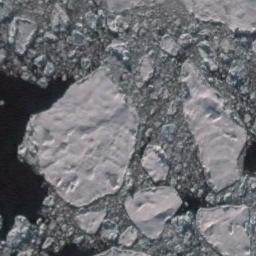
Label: sea_ice